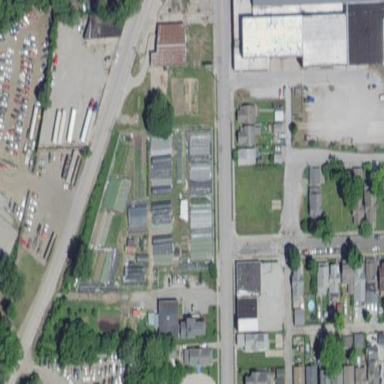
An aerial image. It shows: Plant nursery area.